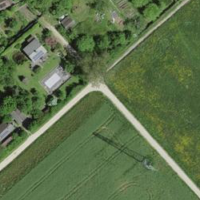
EUNIS habitat code: 25
Species observed at this site:
Fagopyrum esculentum